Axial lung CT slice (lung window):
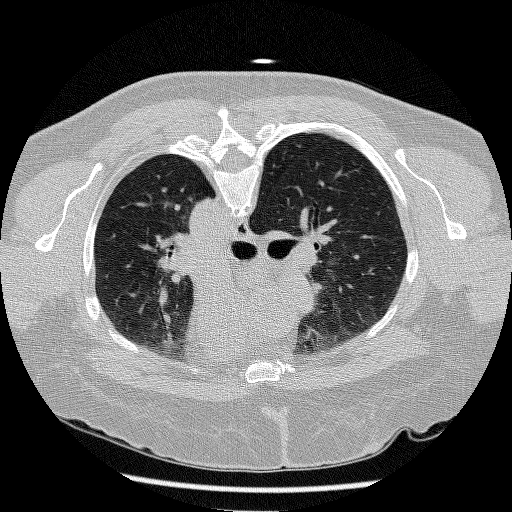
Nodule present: no